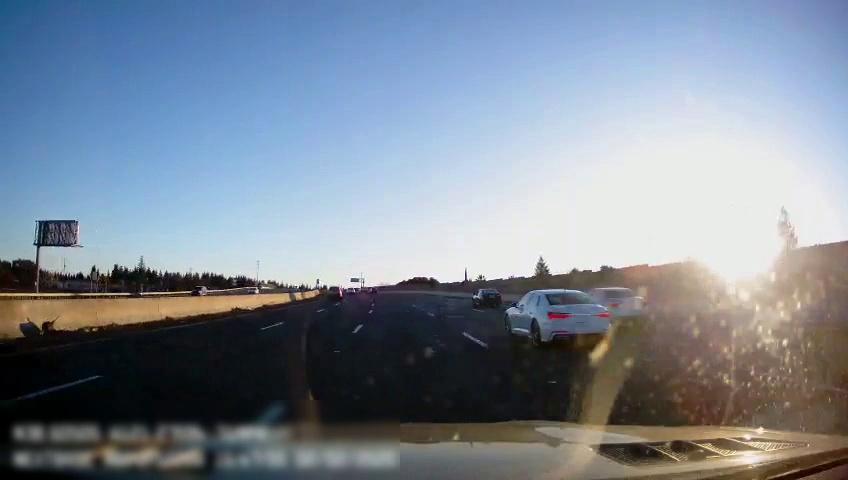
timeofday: Day
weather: Sunny
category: Drivable Space
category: Vehicles | SUV
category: Vehicles | Car
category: Vehicles | Car
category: Vehicles | Car
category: Vehicles | SUV
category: Vehicles | SUV
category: Lanes | Alternate Lane
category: Lanes | Alternate Lane
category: Lanes | Current Lane
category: Lanes | Current Lane
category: Lanes | Alternate Lane
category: Lanes | Alternate Lane